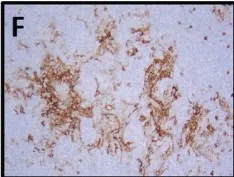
(F) Expanded dendritic meshwork, CD23, 100x.
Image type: pathology (immunostaining)